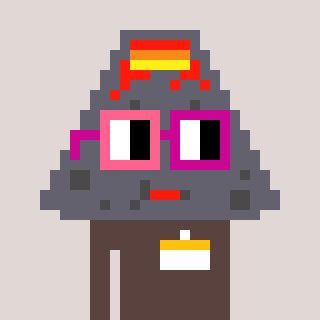
a pixel art character with square pink and red glasses, a volcano-shaped head and a darkbrown-colored body on a warm background